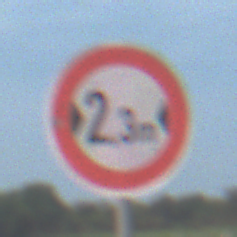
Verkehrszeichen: TatsaechlicheBreite2Komma3
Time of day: SunriseSunset
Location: Outdoor (Nature)
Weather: PartlyCloudy
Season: NotSpecified
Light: Natural